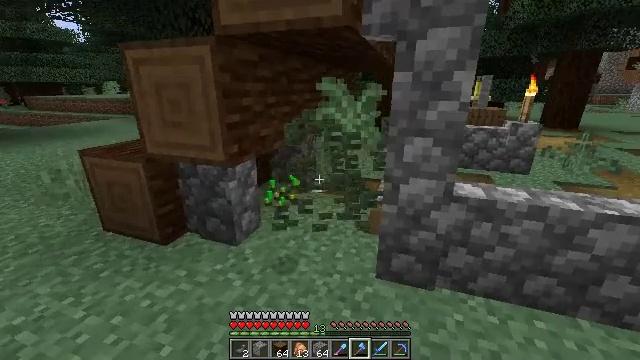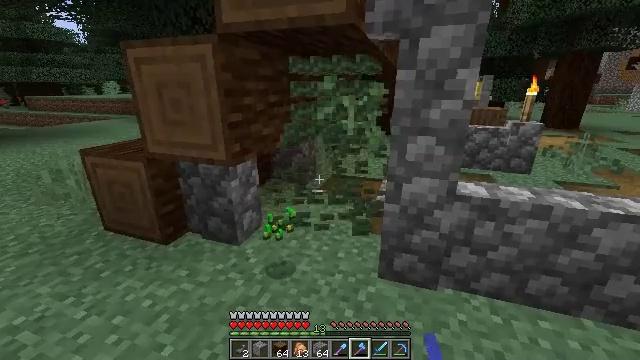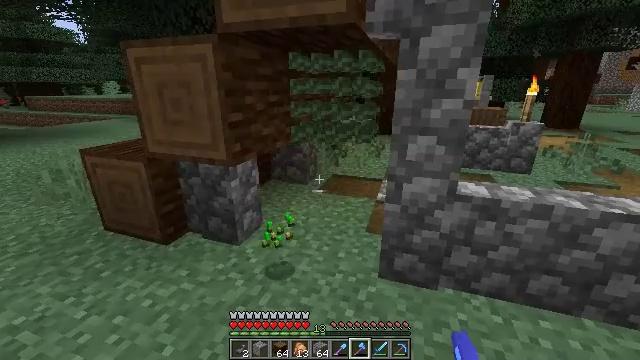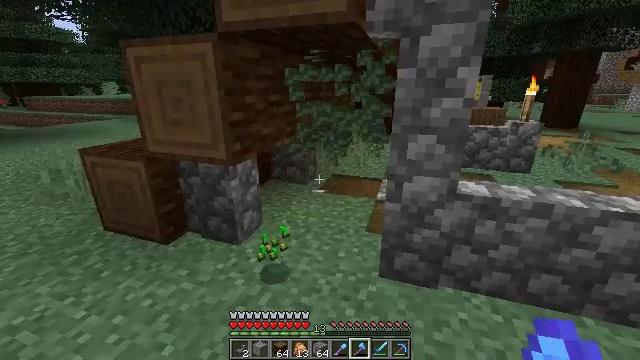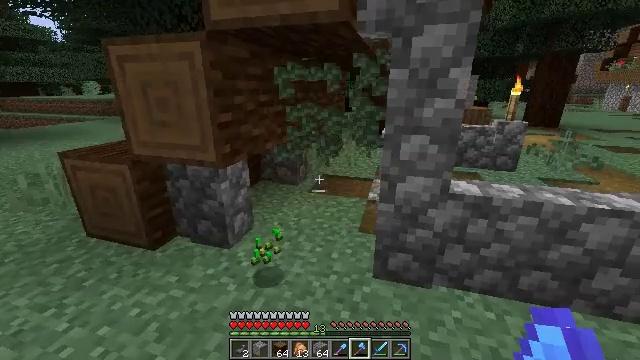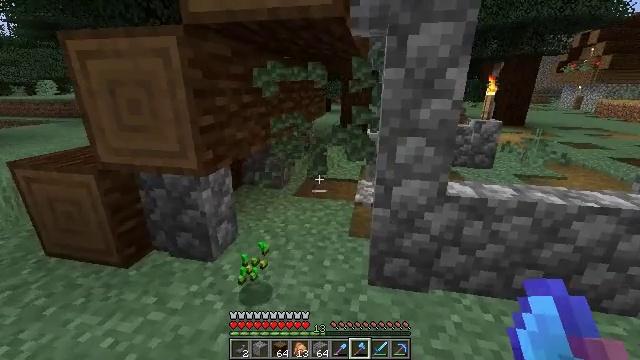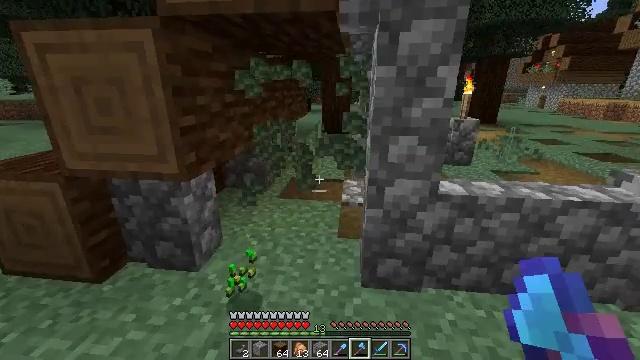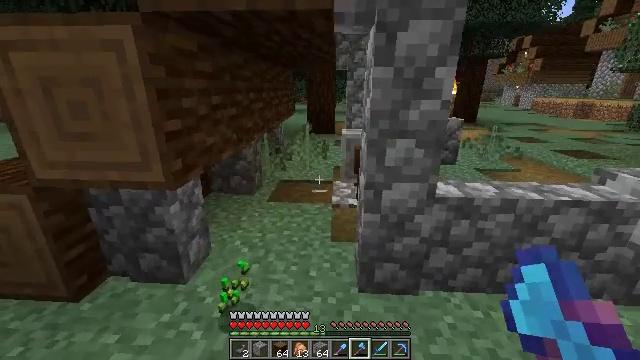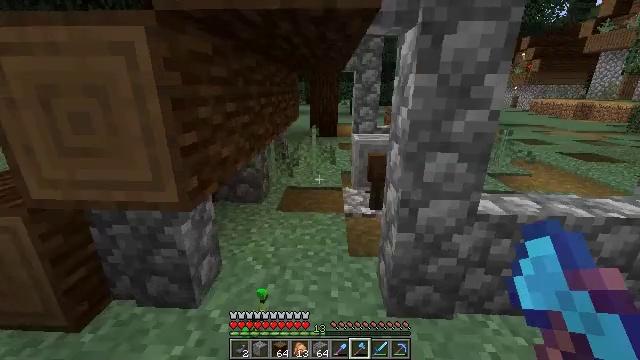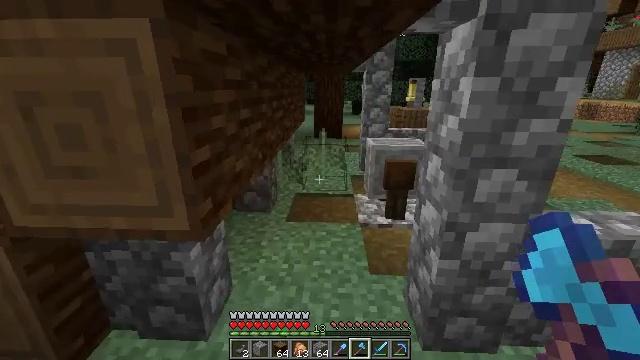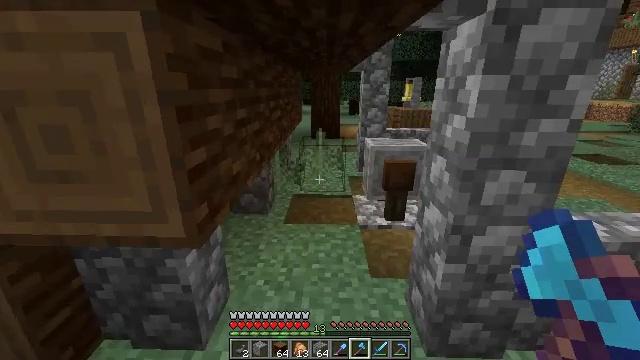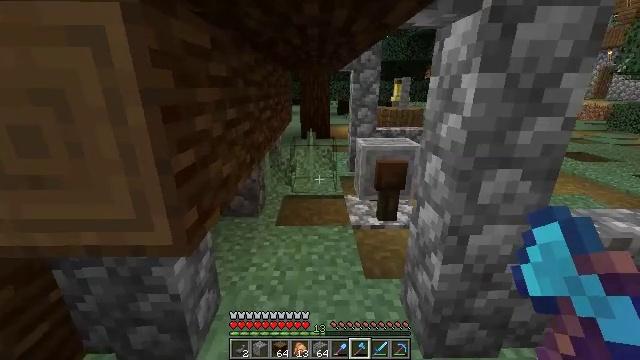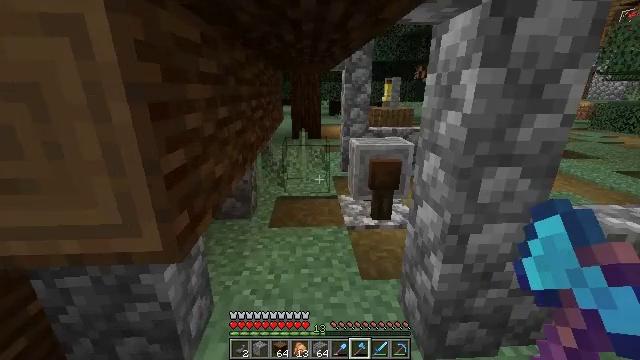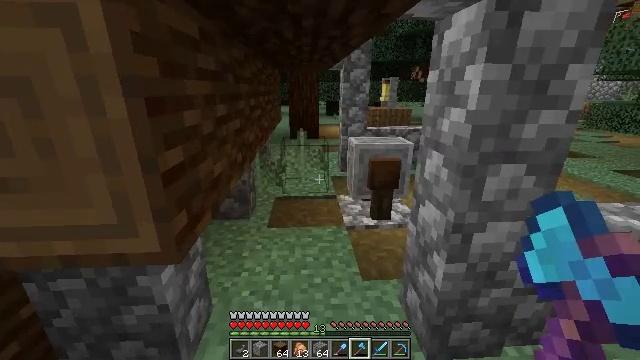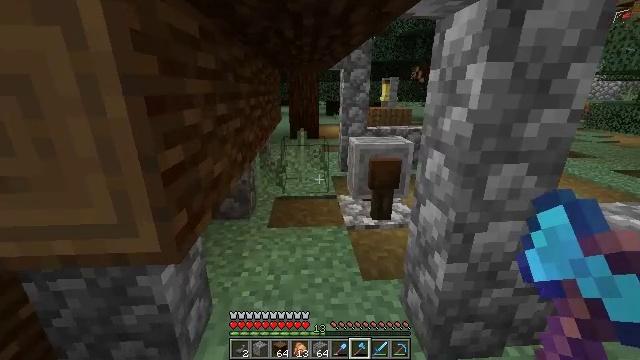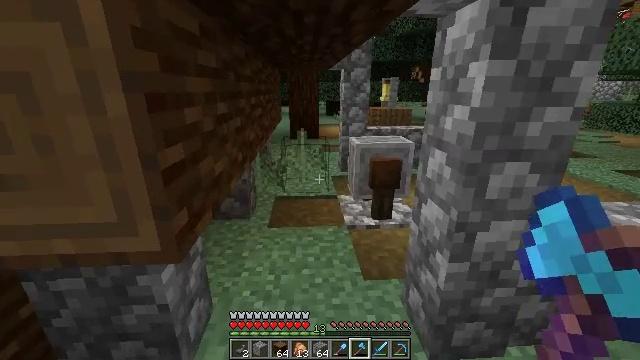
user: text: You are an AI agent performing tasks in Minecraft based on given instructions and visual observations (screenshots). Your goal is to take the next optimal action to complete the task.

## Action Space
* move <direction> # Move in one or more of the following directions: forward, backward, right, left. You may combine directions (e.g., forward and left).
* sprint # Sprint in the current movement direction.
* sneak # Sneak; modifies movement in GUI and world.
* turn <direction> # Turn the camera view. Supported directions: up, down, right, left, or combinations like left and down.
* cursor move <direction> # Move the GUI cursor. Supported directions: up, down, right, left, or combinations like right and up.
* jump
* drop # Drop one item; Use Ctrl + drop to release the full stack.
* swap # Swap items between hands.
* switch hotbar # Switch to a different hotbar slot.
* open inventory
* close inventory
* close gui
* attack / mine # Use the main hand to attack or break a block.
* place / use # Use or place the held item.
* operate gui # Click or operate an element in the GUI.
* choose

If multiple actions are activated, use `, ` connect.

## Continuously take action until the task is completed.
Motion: motion action
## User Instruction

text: Mine fern in the forest.
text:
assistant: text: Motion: no_op
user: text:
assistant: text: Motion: no_op
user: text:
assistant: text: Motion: no_op
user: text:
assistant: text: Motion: move forward and move left, turn right
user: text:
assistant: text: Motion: move forward and move left, turn right
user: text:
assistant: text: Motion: move forward and move left, turn right
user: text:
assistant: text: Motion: move forward and move left, turn right
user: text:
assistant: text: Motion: move forward and move left
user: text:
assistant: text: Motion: move forward
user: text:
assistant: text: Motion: no_op
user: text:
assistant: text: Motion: turn right
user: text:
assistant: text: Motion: turn right
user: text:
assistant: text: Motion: no_op
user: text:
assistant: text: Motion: no_op
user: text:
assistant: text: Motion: no_op
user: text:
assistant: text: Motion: move forward
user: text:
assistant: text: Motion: move forward
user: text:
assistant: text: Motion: move forward
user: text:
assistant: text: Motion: move forward
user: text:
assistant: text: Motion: move forward, turn left and down
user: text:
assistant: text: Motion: move forward, turn left and down
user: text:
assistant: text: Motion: turn left
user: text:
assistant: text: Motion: attack / mine
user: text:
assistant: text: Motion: attack / mine
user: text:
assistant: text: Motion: move forward, attack / mine
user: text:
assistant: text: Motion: move forward
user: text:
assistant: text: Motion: move forward
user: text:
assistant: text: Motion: move forward
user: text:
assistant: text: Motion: move forward
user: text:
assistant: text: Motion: no_op